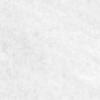
Label: no_change